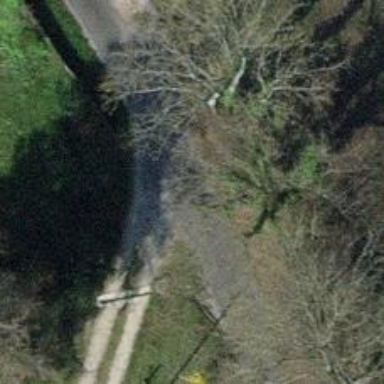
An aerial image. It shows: Service road with grass surface.